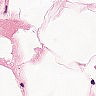
Metastatic tissue present: no